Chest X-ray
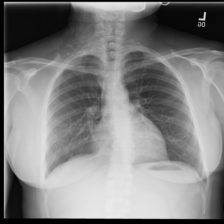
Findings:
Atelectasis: negative
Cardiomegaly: negative
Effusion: negative
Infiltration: positive
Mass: negative
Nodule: negative
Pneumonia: negative
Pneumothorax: negative
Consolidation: negative
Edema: negative
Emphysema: negative
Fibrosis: negative
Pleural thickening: negative
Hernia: negative